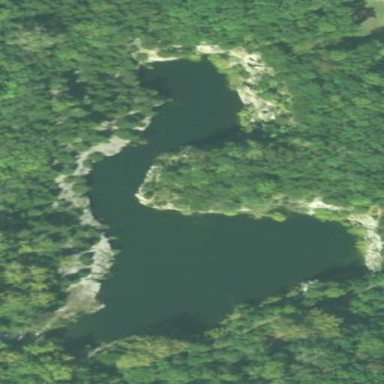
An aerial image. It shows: Reservoir of natural water.